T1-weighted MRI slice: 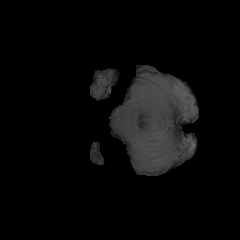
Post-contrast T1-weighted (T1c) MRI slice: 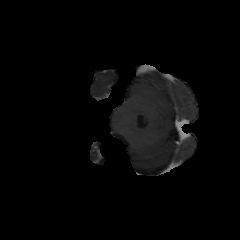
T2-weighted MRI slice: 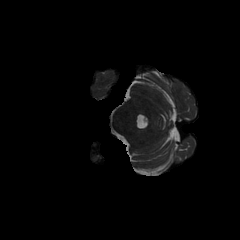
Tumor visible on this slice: no